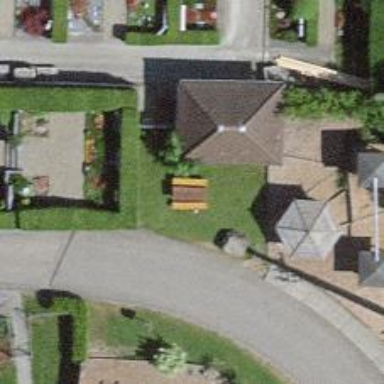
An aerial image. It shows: Picnic table located in leisure land area.